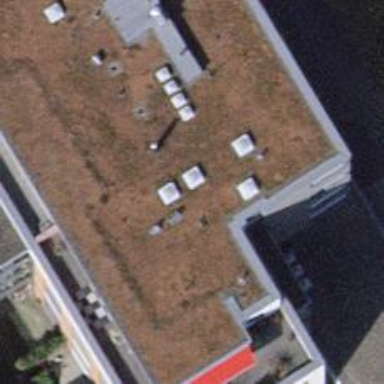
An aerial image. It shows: Veterinary facility.